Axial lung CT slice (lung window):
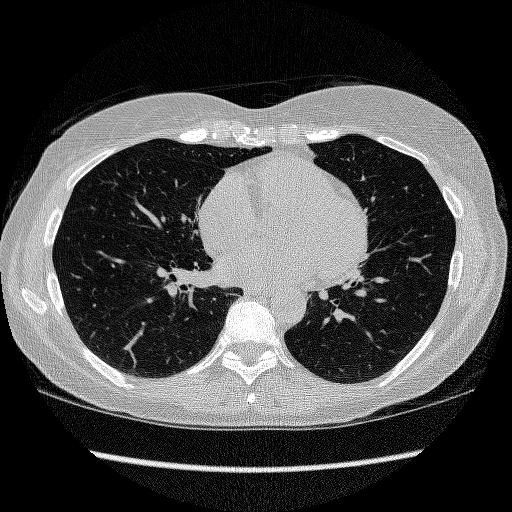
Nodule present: no